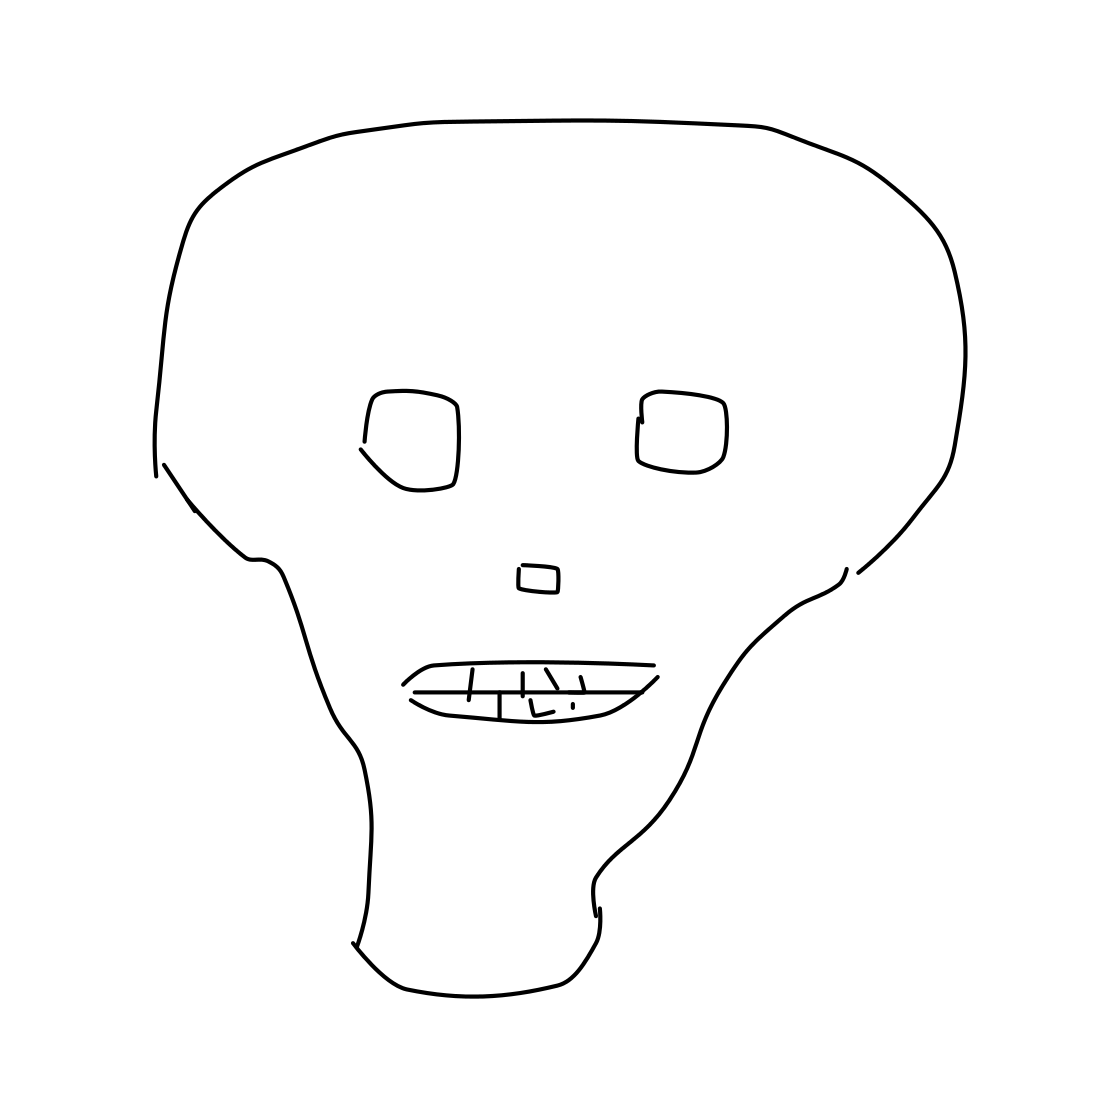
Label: skull